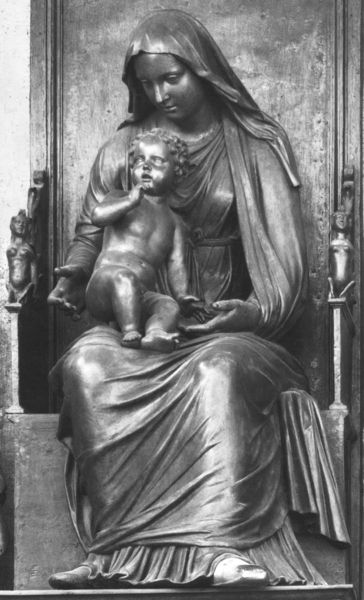
Titel: Madonna mit dem Kind (Madonna della Scarpa)
Künstler: Antonio Lombardo
Standort: Venedig, S. Marco (EU - I - Venetien)
Schlagwörter: fuß, sitzen, kleid, schwarz, stuhl, weiss, schleier, falten, kind, locken, skulptur, statue, füsse, thron, foto, religion, schwarz-weiß, armlehnen, jesus, heiliger, heilige, heilig, maria, madonna, mutter gottes, christentum, jesuskind, mutter maria